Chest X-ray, AP view. Patient: 54 years old, sex M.
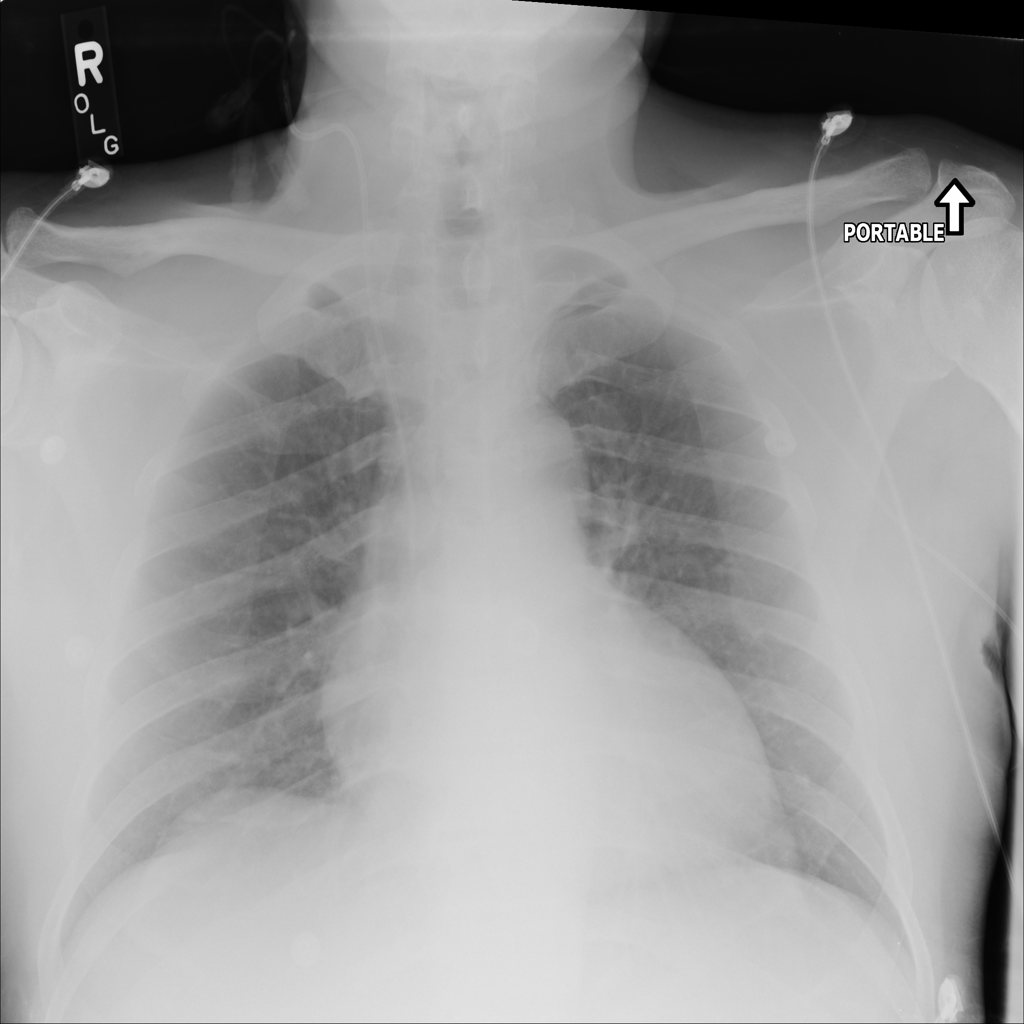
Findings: No Finding